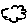
Label: cloud